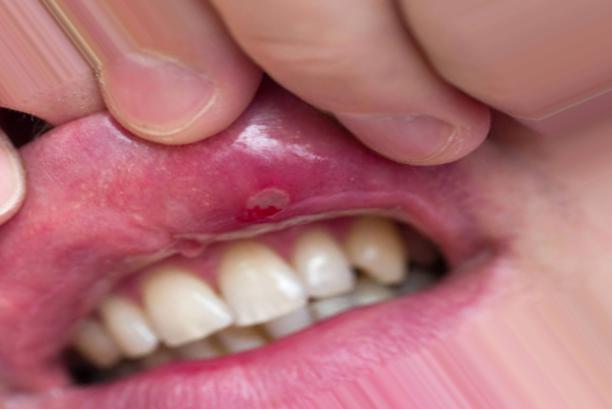
Condition: Mouth Ulcer